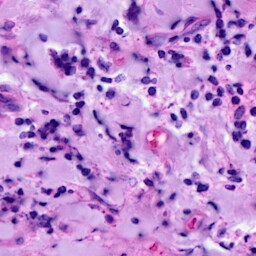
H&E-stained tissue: Breast